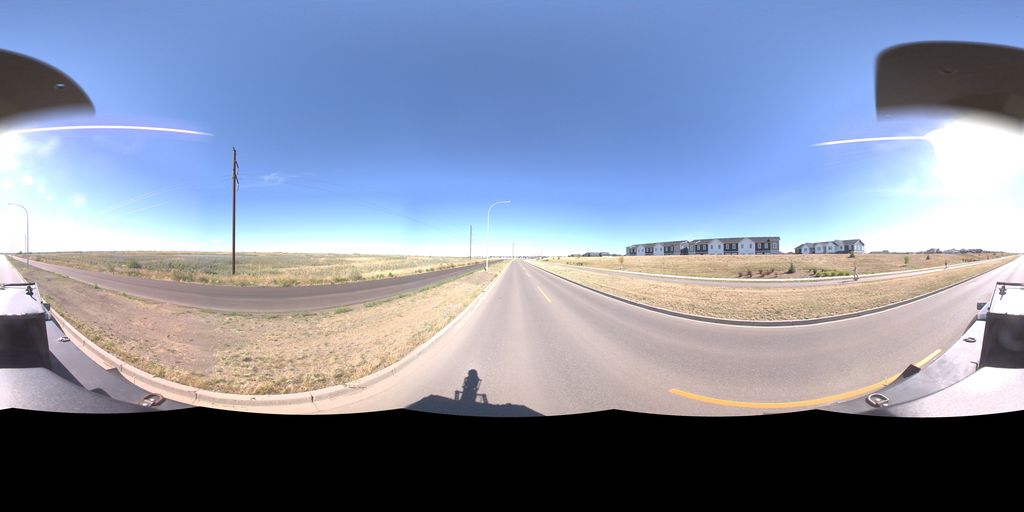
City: saskatoon